Field crop: maize
Growth stage: 2
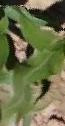
Species: maize